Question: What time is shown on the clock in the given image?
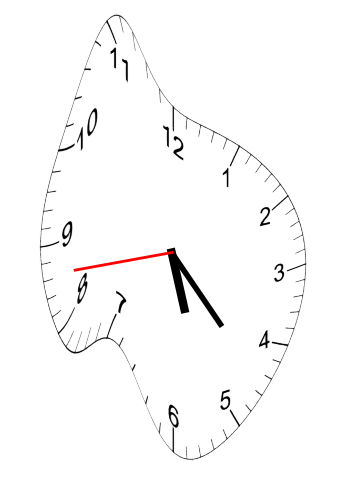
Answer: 05:22:43